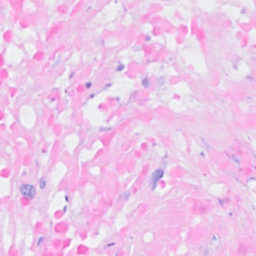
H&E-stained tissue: Breast